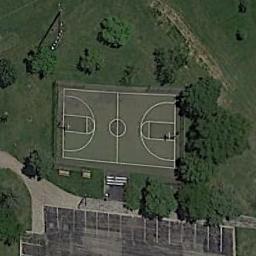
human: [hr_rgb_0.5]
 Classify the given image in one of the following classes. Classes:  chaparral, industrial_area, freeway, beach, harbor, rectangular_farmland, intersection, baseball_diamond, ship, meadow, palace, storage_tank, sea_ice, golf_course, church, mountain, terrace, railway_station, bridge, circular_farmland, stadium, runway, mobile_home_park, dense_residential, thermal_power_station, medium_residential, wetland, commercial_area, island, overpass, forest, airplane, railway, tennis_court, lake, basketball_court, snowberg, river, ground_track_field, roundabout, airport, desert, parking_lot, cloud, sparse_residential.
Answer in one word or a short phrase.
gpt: basketball_court